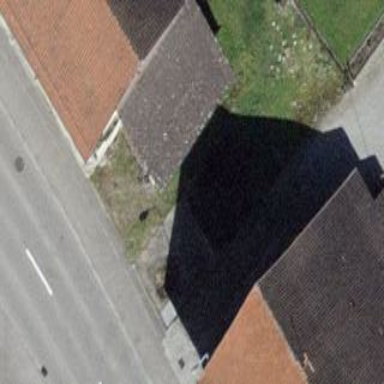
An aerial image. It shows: Garage.